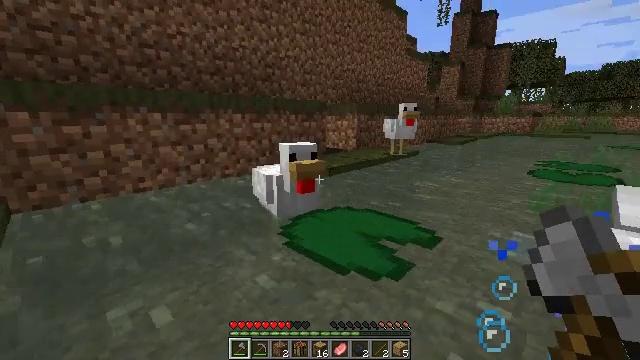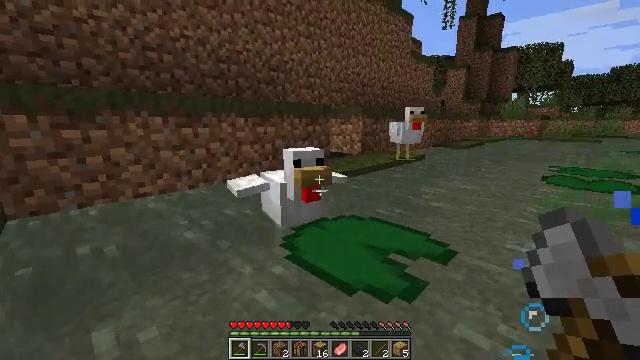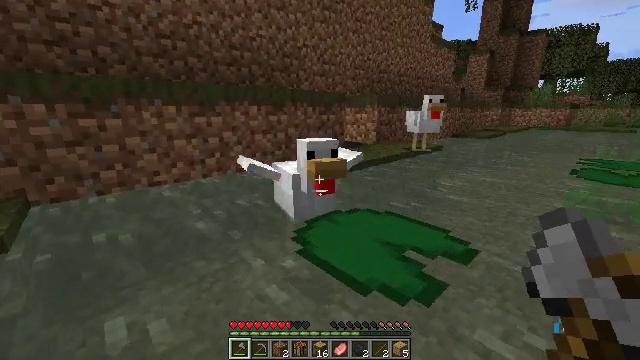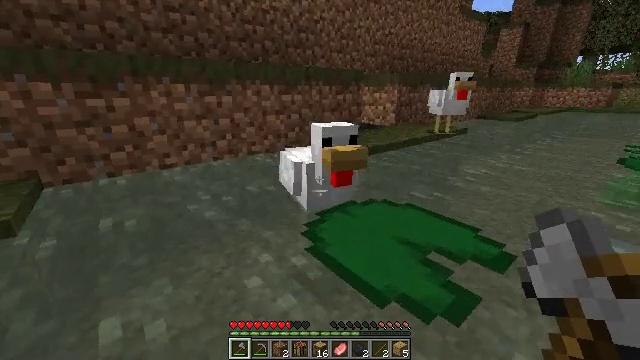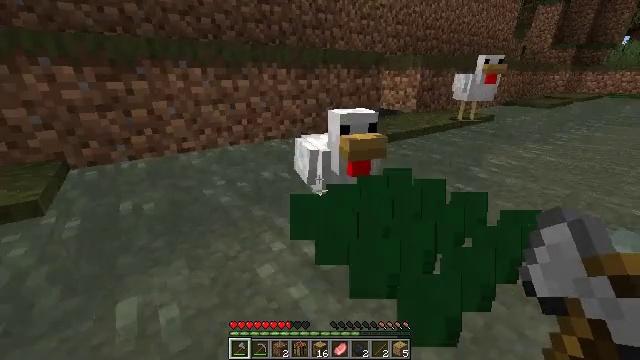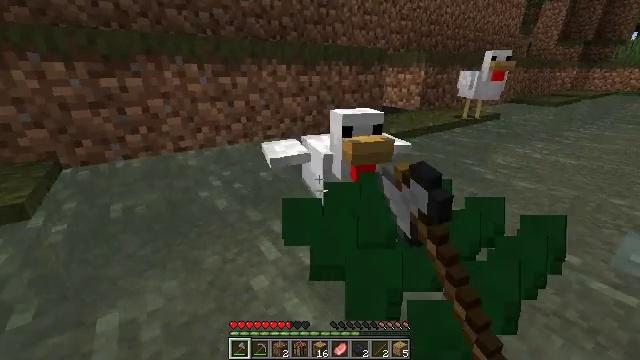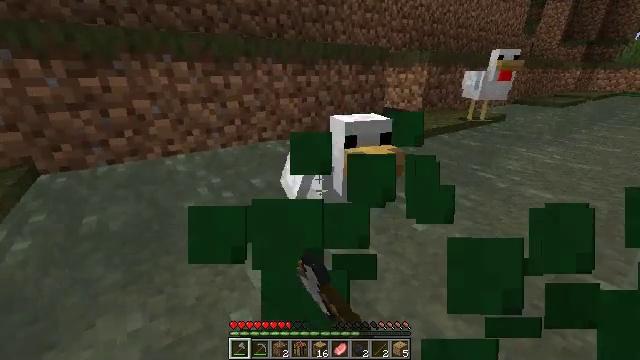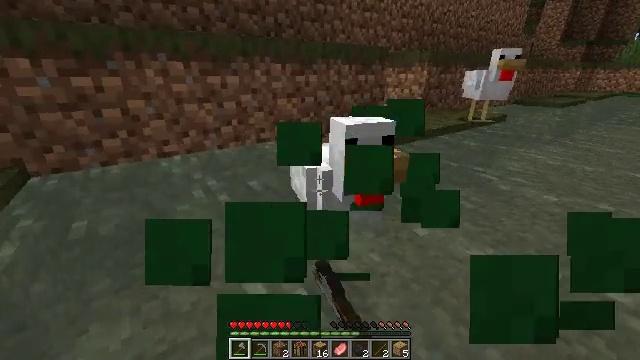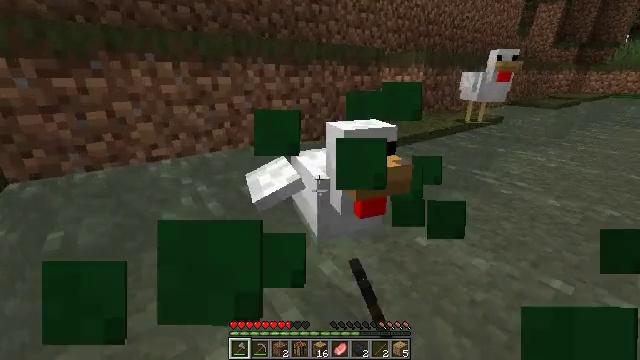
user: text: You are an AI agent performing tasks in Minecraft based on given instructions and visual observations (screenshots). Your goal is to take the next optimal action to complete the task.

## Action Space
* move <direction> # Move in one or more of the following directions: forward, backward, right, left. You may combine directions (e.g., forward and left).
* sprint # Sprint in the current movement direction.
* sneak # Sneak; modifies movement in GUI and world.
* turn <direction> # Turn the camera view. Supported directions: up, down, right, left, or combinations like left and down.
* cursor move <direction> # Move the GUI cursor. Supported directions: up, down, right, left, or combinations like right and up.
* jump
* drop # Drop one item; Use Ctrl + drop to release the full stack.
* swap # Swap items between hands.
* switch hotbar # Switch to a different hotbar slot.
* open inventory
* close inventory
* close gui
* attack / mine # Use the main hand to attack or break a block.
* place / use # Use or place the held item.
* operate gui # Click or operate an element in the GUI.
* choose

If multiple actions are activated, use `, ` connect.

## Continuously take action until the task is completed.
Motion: motion action
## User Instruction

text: Break the lily pad.
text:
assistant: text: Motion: move forward, sprint
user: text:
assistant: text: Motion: move forward, sprint, turn left and down
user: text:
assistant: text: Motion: move forward, sprint, turn left and down
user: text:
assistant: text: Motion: move forward, sprint, turn left and down, attack / mine
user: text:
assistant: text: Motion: move forward, sprint, attack / mine
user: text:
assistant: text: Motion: move forward, sprint, attack / mine
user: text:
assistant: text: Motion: move forward, sprint, attack / mine
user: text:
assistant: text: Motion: move forward, sprint
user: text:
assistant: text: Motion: sprint